Current action and preconditions to check: path_clear

Your task: For each precondition in the list above, predict whether it will hold at this action.

Consider the current scene as observed from the mobile robot's camera, and analyze the predicted future states of all dynamic agents (e.g., people, animals, vehicles, or any moving entities) within the NEXT SECOND.

IMPORTANT: Only answer "very likely" if you are absolutely certain—based on strong, clear evidence—that a dynamic agent will violate the precondition in the predicted future state. Do NOT answer "very likely" for unlikely, ambiguous, or low-probability risks.

Ask yourself for each precondition: Is there a high probability, with clear and convincing evidence, that the predicted future states of any dynamic agent will interfere with the predicted future state of the currently executing action within the NEXT SECOND, causing that precondition to fail?

Assess the risk level based on these predictions. Use "likely" or "very likely" if motions create a clear risk of interference.

Use "neutral" or "improbable" if agents are nearby but their predicted paths are clearly diverging or non-conflicting.

Failure Risk Categories: "very improbable", "improbable", "neutral", "likely", "very likely"

Answer Format: Output ONLY the probability_of_failure value from these categories: "very improbable", "improbable", "neutral", "likely", "very likely"

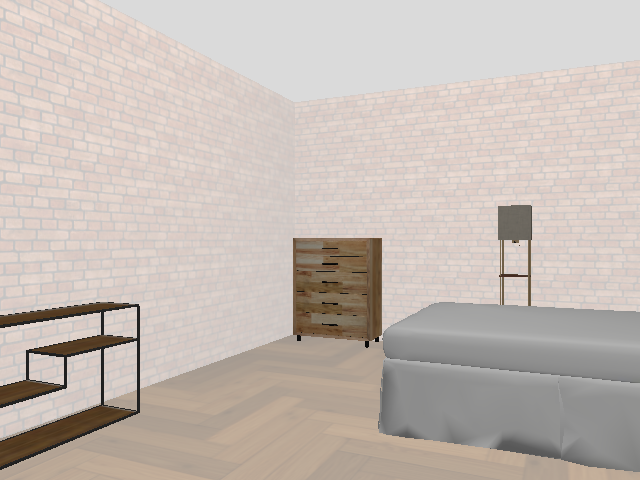

Answer: very improbable